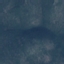
Land use / land cover: HerbaceousVegetation